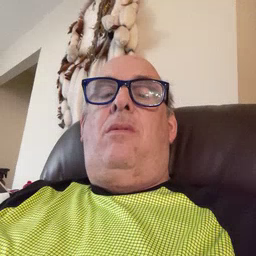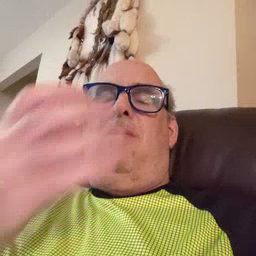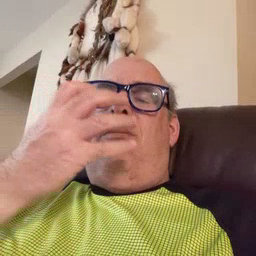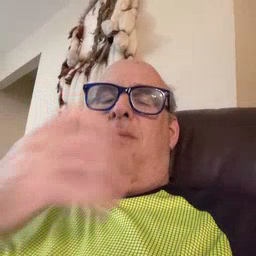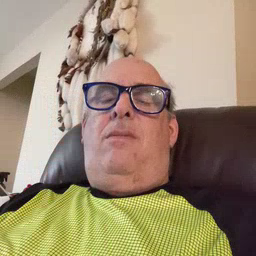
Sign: mad